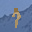
Label: 7